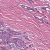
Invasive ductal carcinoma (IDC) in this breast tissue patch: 1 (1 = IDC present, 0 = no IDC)